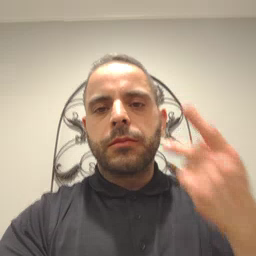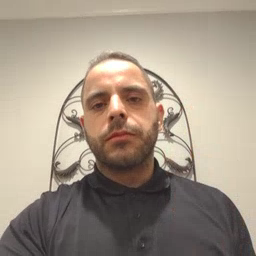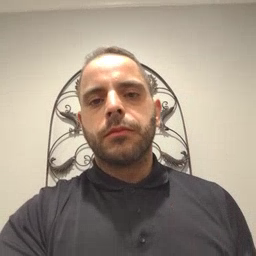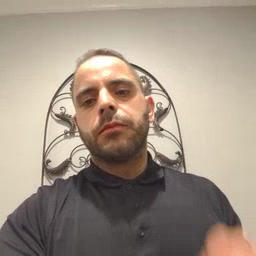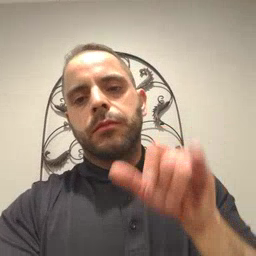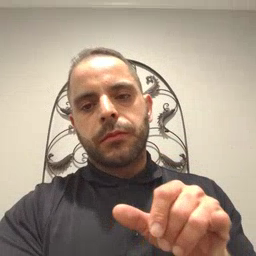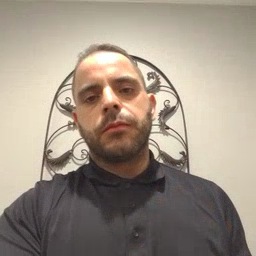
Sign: stay